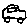
Label: car